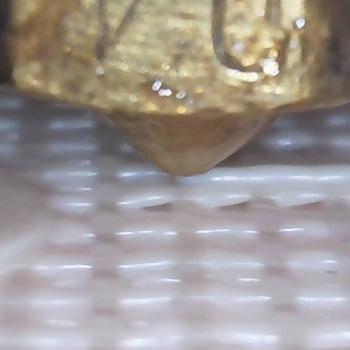
Flow rate: 112%